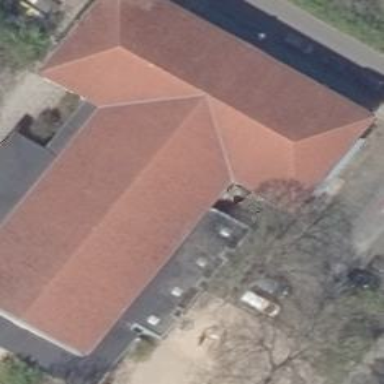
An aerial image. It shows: School building.